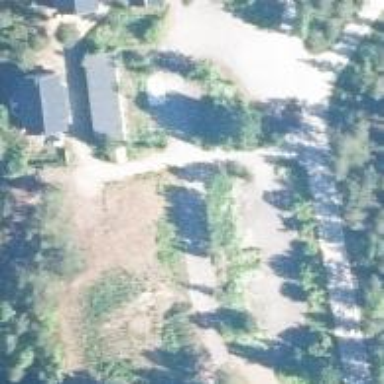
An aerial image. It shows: Unpaved parking area.